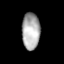
Tissue: lung
Cell type: Endothelial cells
Senescence score: 0.5959
Nuclear area (px): 647
Mean DAPI intensity: 171.682